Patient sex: M
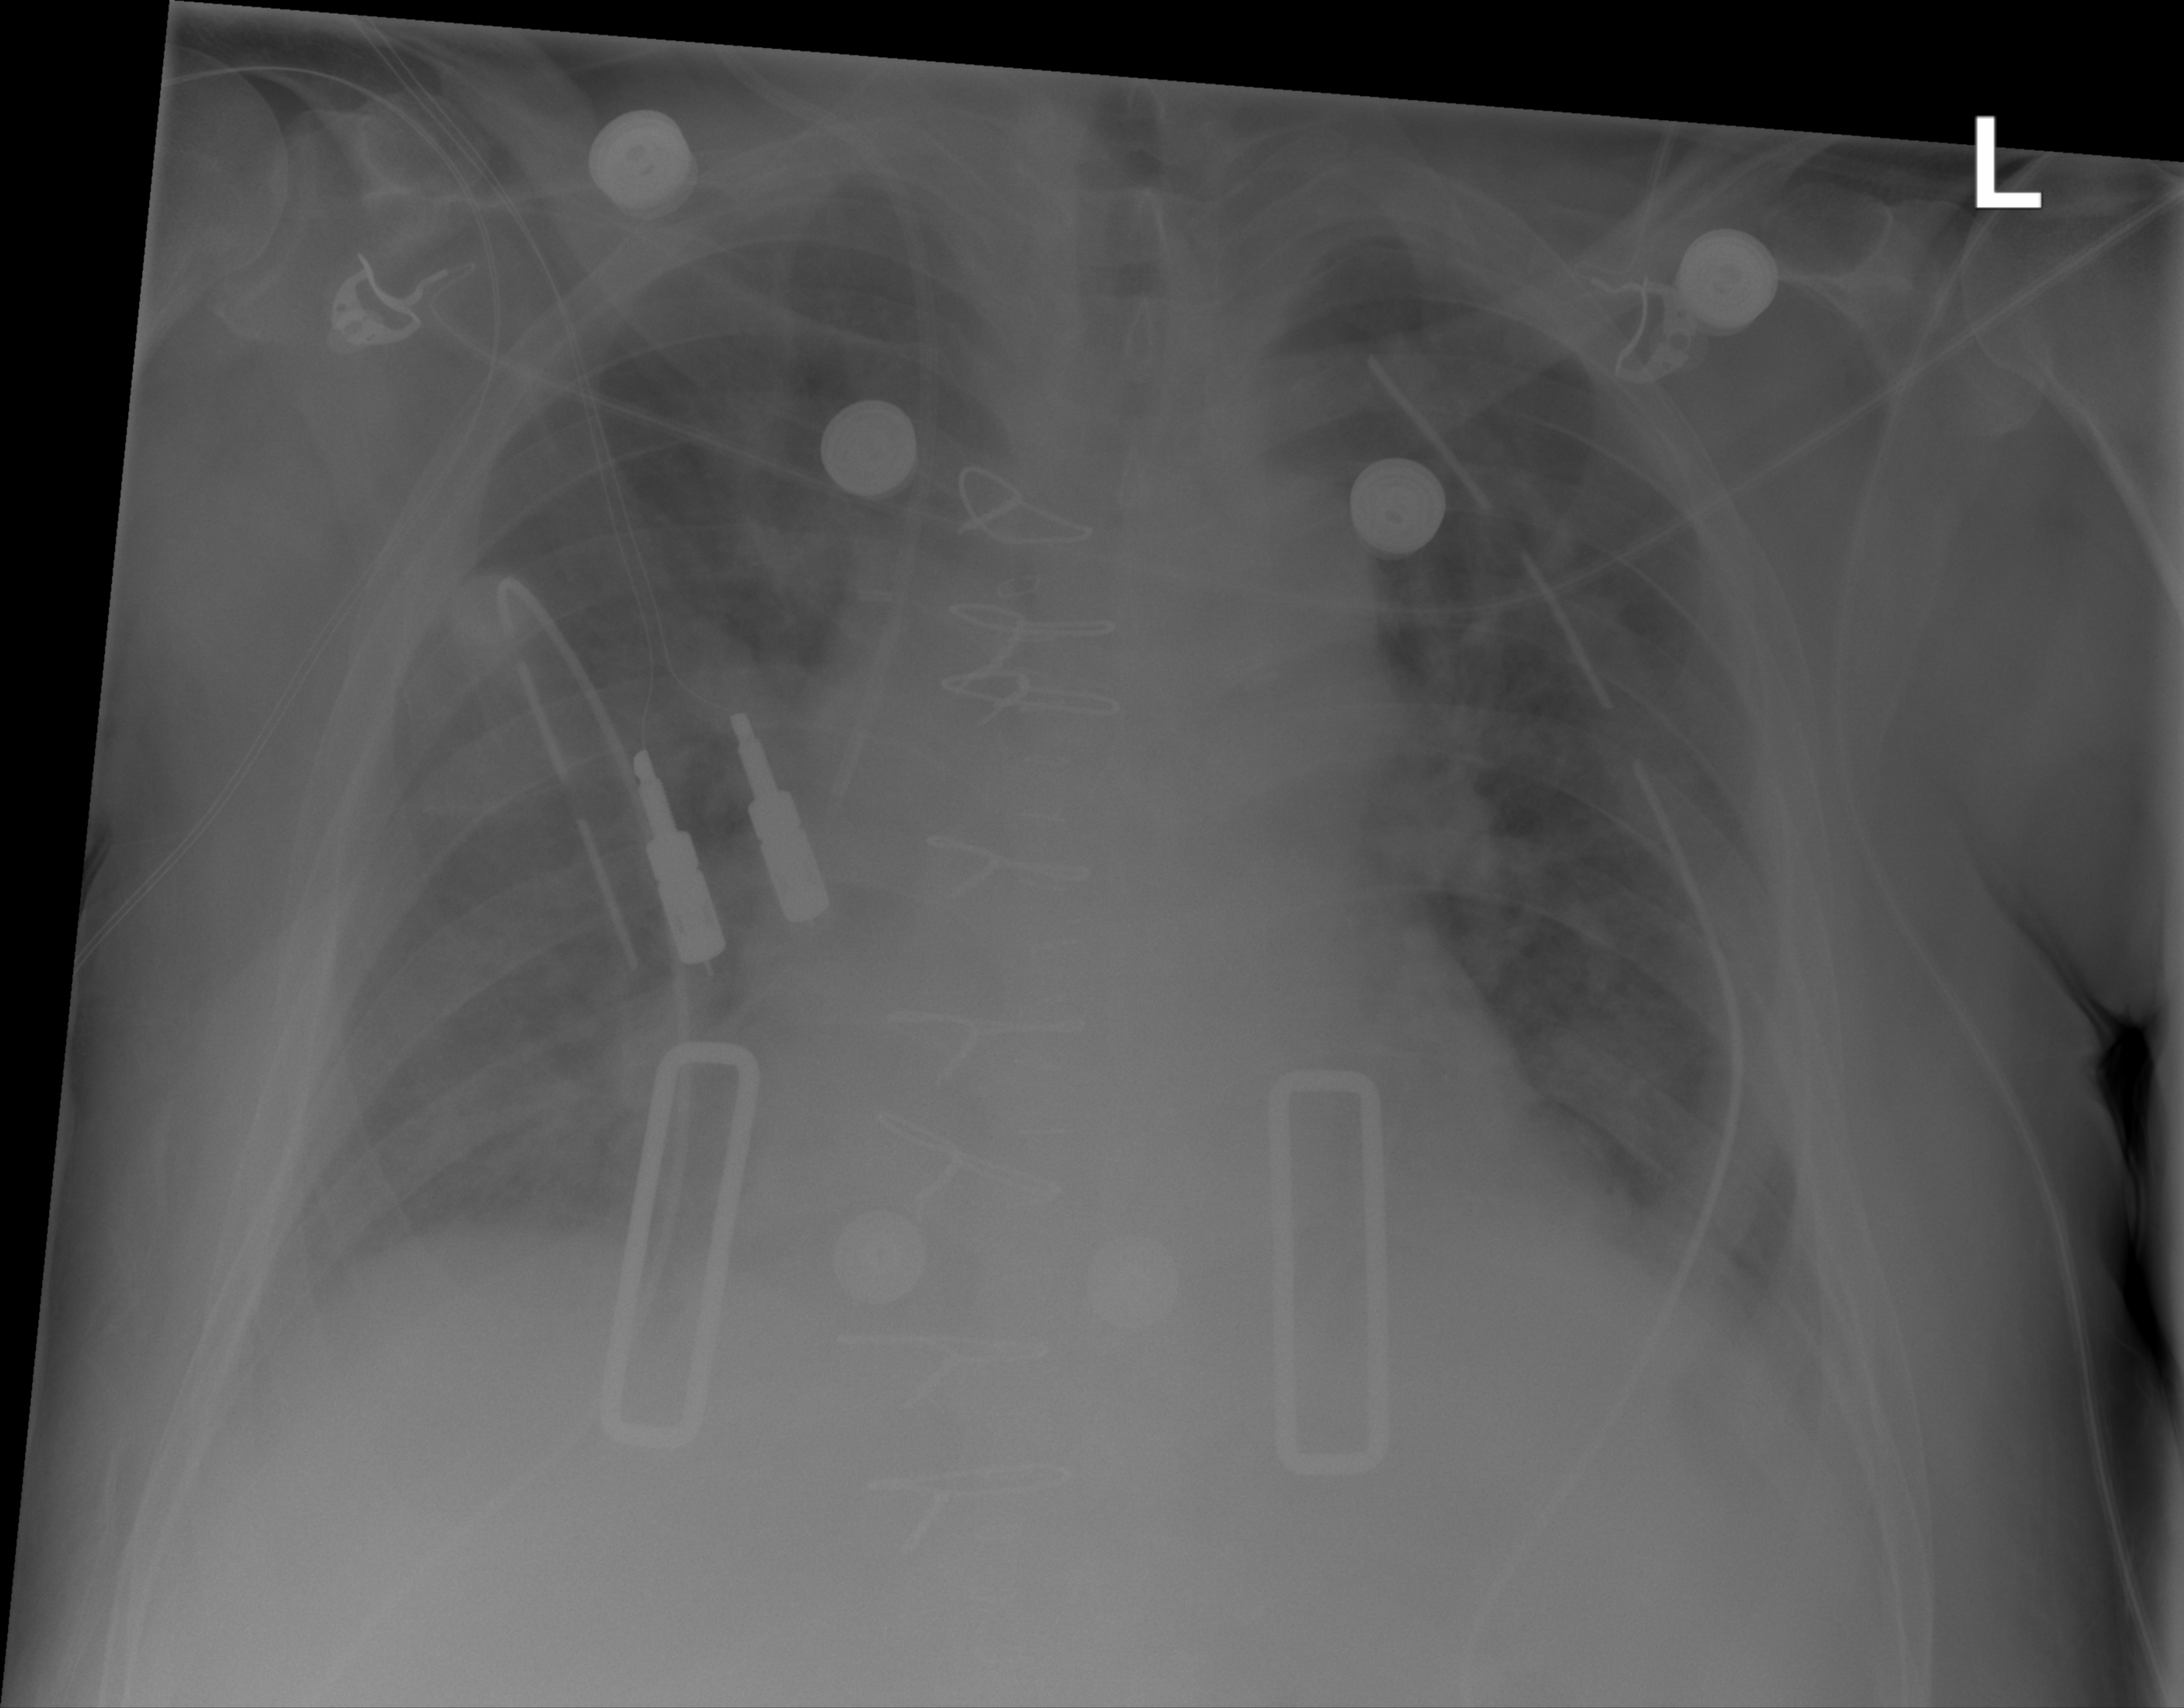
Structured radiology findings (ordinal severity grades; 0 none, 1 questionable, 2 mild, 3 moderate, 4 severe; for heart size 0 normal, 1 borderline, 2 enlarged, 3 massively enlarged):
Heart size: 2
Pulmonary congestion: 2
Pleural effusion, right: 0
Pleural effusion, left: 0
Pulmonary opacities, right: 0
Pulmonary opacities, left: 0
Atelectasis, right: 0
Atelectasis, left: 0